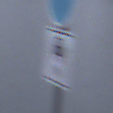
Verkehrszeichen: MehrfachbesetzePersonenkraftwagenFrei
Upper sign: Busssonderstreifen
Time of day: MorningAfternoon
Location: Outdoor (Urban)
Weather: Overcast
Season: NotSpecified
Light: Natural